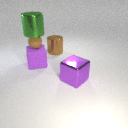
large purple rubber cube to the left of large purple metal cube